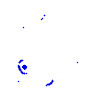
Particle: kaon